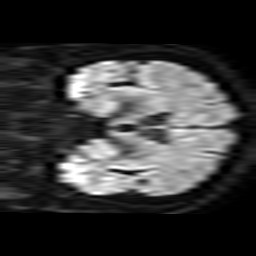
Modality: TRACE
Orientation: coronal
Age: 66
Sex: male
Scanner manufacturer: philips
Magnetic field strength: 3 T
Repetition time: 4.09 s
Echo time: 0.06069 s